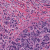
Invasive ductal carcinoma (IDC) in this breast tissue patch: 1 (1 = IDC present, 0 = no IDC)